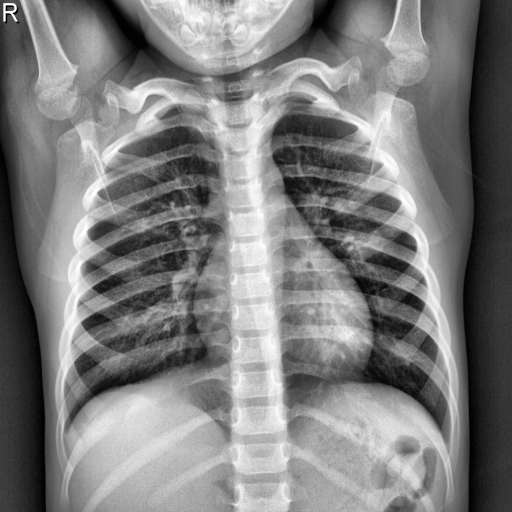
Finding: NORMAL